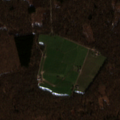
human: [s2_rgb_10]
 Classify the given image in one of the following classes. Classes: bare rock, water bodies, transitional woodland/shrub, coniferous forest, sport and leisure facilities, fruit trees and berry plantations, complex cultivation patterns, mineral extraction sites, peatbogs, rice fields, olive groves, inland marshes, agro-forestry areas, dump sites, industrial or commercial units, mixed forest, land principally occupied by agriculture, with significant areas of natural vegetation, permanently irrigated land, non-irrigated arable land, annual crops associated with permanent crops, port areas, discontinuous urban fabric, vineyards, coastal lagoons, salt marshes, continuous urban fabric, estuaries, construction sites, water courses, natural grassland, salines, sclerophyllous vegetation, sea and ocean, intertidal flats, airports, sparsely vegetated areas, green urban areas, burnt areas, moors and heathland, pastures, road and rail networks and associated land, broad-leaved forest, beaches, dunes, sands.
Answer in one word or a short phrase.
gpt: complex cultivation patterns, land principally occupied by agriculture, with significant areas of natural vegetation, broad-leaved forest